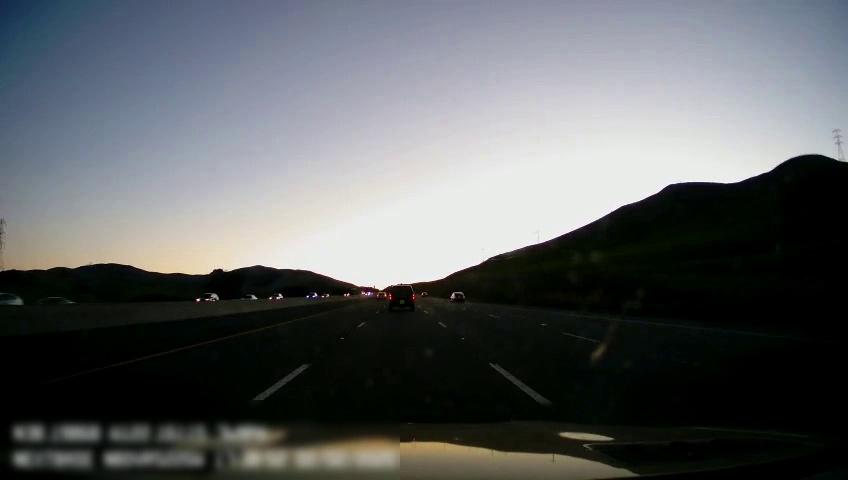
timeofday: Day
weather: Sunny
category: Drivable Space
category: Vehicles | Car
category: Vehicles | SUV
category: Vehicles | Car
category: Vehicles | SUV
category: Vehicles | Car
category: Vehicles | SUV
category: Vehicles | Car
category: Vehicles | SUV
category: Vehicles | SUV
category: Lanes | Alternate Lane
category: Lanes | Current Lane
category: Lanes | Current Lane
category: Lanes | Alternate Lane
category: Lanes | Alternate Lane